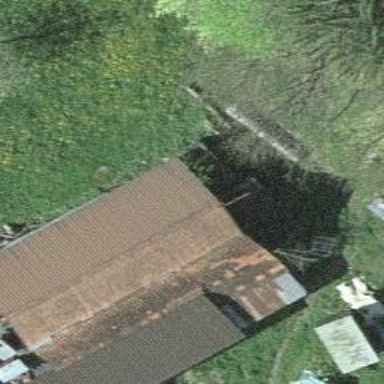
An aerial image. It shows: Barn.